Question: I am trying to run this elementary function but it will not work :
'''
function GetWindowsUserName: String;
const
MAX_LENGTH = 256;
var
UserNameLength: DWord;
begin
UserNameLength := MAX_LENGTH - 1;
SetLength(Result, MAX_LENGTH);
if GetUserName(PChar(Result), UserNameLength) then
SetLength(Result, UserNameLength - 1)
else
Result := '';
end;
'''
On formCreate I have :
'''
AdvOfficeStatusBar1.Panels[0].Text := GetWindowsUserName;
'''
I get :
'''
[dcc32 Error] Unit1.pas(115): E2034 Too many actual parameters
[dcc32 Error] Unit1.pas(115): E2012 Type of expression must be BOOLEAN
'''
What am I missing here ?
Edit : I am still getting the error :

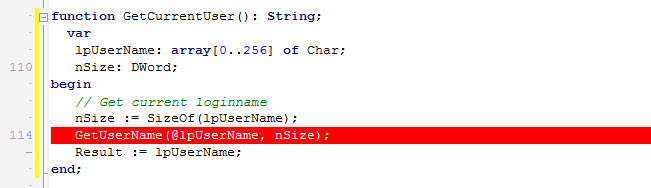
Answer: When you report a compiler error, you must indicate which line of the code the error applies to. In this case, the only line of code that can report that error is the call to 'GetUserName'.
The only way in which the call to 'GetUserName' could fail in that way would be for there to be an unexpected 'GetUserName' in scope. Your code expects to find the 'GetUserName' defined in the 'Windows'. Clearly a different version is in scope.
You can fully specify the symbol to make the compiler use the right one:
'''
Windows.GetUserName
'''
or if you are using namespaces:
'''
Winapi.Windows.GetUserName
'''